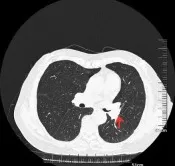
(D) CT images of the patient after five cycles of sintilimab immunotherapy.
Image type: radiology (ct)